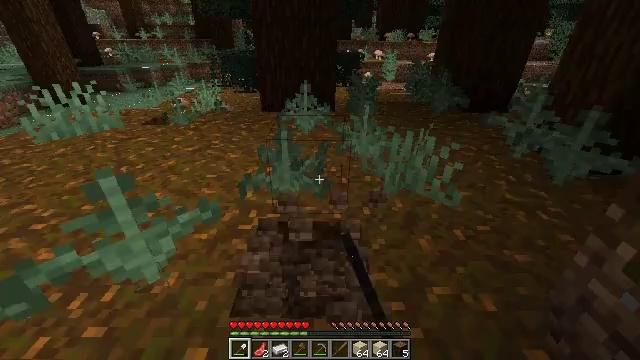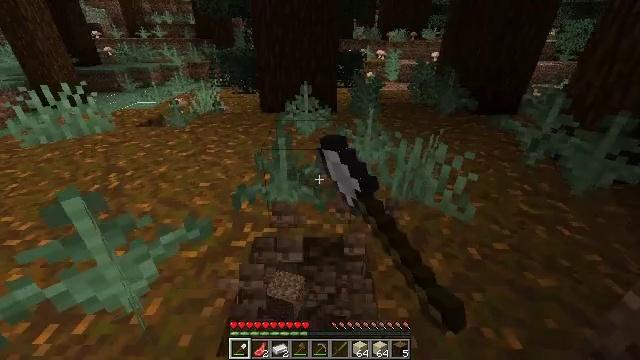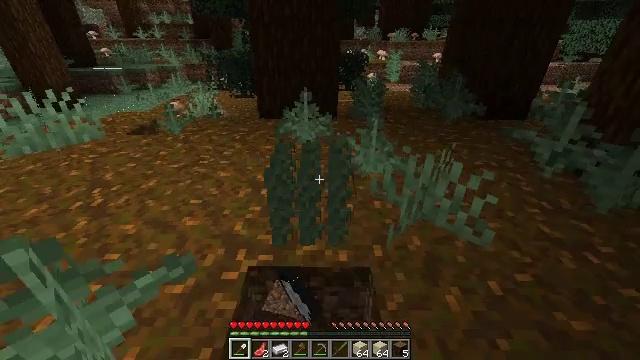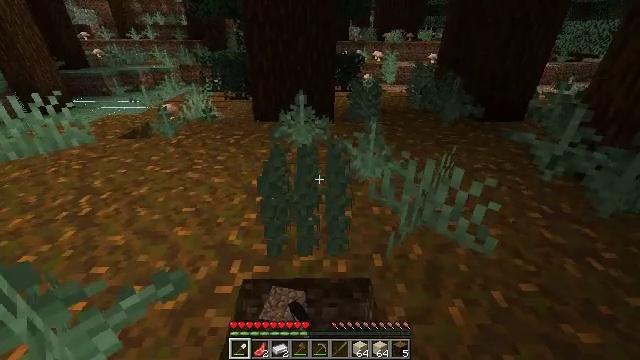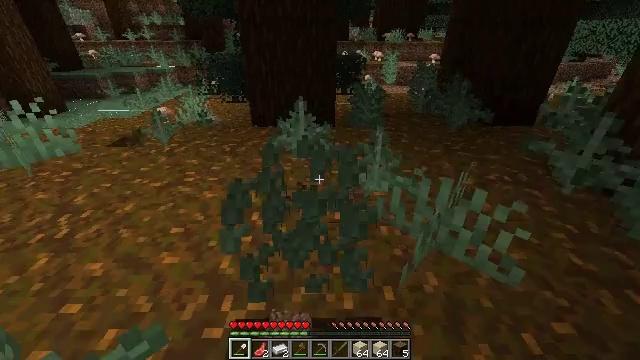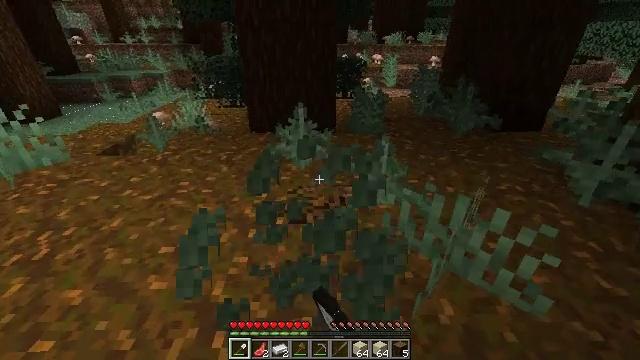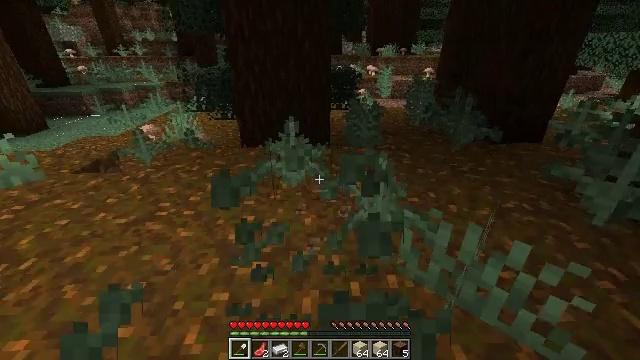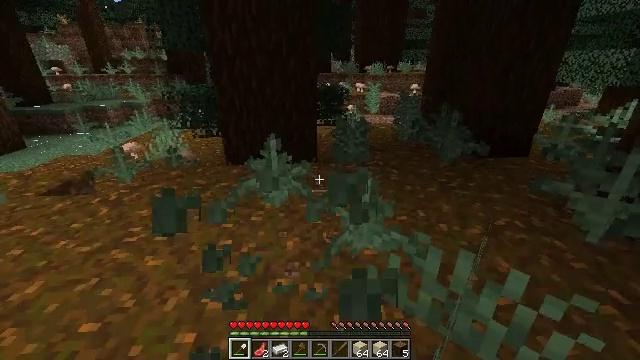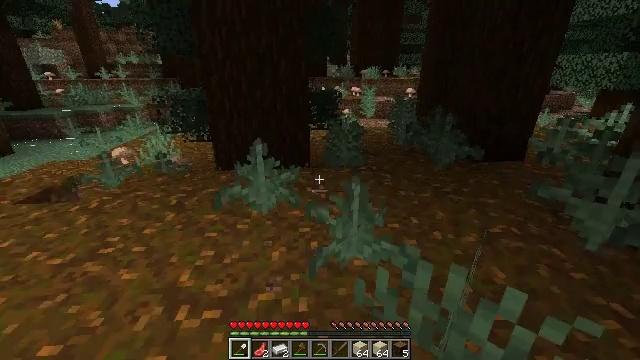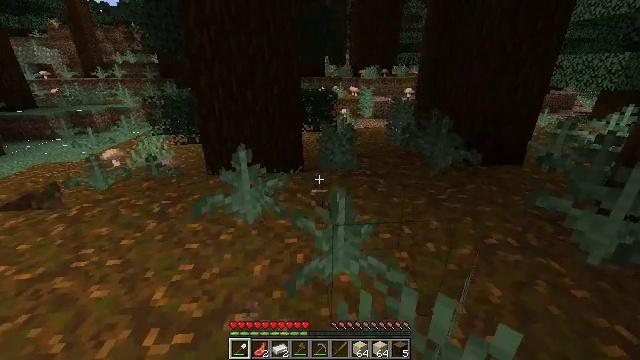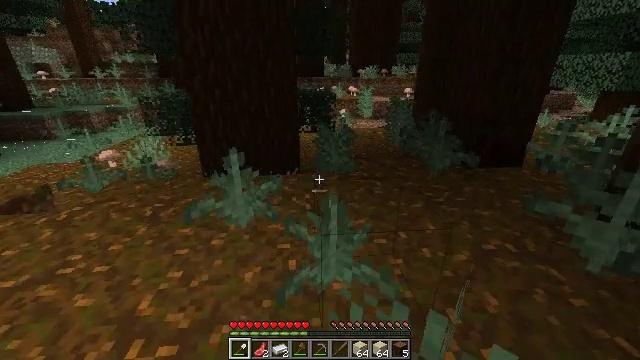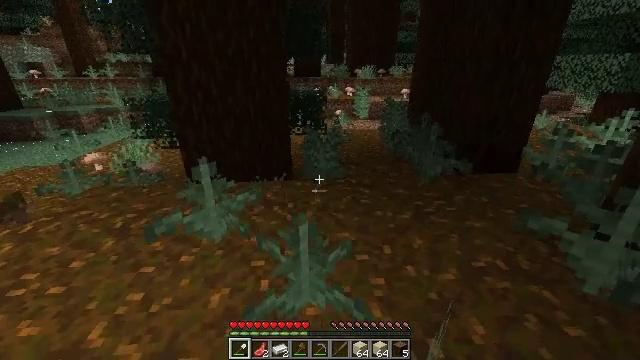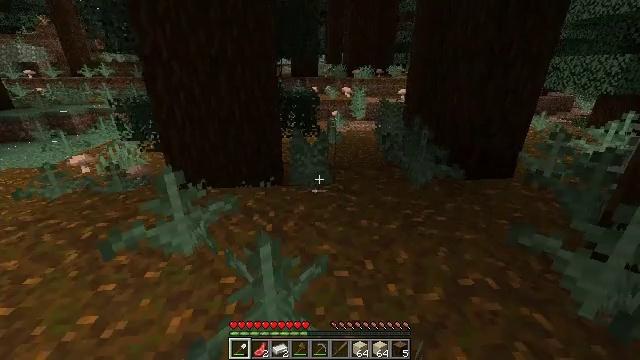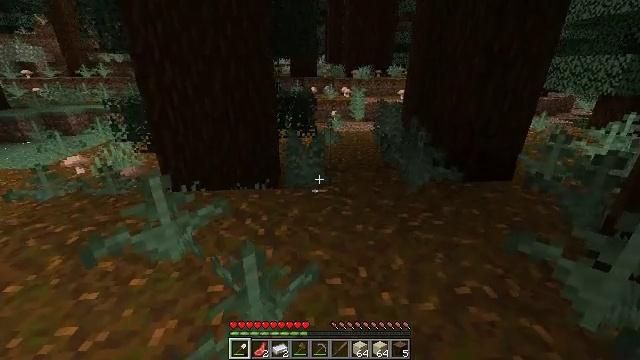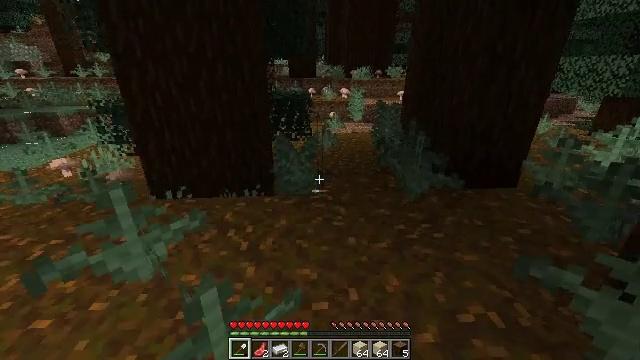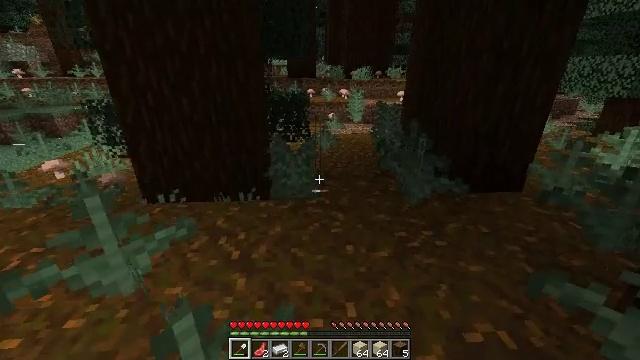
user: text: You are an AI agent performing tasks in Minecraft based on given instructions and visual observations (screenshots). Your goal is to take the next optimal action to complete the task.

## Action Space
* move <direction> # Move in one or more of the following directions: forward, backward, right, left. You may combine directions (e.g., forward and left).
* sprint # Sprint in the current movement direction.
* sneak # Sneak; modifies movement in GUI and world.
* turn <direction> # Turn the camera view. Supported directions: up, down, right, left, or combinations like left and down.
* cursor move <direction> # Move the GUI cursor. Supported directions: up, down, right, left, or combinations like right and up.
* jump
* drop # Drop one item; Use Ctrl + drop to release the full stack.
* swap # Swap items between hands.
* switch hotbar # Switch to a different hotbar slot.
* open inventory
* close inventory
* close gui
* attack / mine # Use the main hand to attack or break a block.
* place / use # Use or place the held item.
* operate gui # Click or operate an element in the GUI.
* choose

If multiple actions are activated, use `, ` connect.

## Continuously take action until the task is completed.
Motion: motion action
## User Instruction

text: Gather fern from the ground.
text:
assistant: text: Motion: move forward, attack / mine
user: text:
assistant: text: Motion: move forward, attack / mine
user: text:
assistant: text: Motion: move forward, attack / mine
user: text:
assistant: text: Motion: move forward, attack / mine
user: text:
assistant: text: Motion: move forward, attack / mine
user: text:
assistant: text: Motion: move forward and move right, turn up
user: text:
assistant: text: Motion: move forward and move right, turn right and up
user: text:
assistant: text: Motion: move forward and move right
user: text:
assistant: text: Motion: move forward and move right
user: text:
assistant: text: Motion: move forward and move right
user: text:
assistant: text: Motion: move forward and move right
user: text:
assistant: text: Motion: move forward and move right
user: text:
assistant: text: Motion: move forward
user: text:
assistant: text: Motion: move forward
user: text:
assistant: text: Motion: move forward
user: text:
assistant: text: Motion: move forward
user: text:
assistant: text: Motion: move forward
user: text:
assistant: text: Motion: move forward
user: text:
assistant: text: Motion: move forward
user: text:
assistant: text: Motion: move forward
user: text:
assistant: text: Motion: move forward
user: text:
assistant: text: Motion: move forward, sprint
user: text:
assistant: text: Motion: move forward, sprint
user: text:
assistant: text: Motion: move forward, sprint
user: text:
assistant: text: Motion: move forward, sprint
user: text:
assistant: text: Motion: move forward, sprint
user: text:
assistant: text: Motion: move forward, sprint, turn up
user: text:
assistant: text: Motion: move forward, sprint, turn up
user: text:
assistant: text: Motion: move forward, sprint
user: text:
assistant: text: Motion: move forward, sprint